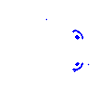
Particle: pion